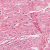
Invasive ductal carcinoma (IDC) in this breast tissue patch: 0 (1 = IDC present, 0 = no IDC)